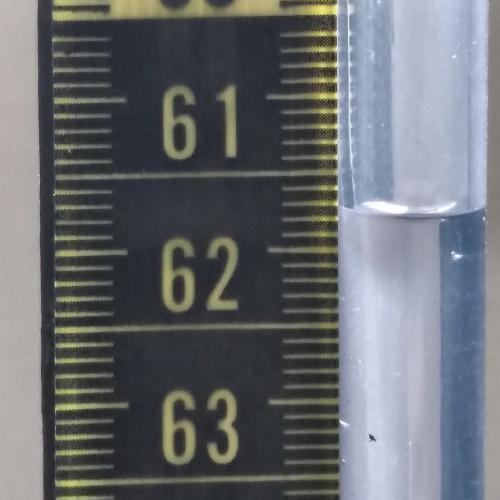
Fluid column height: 61.7 cm